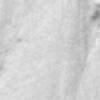
Label: change